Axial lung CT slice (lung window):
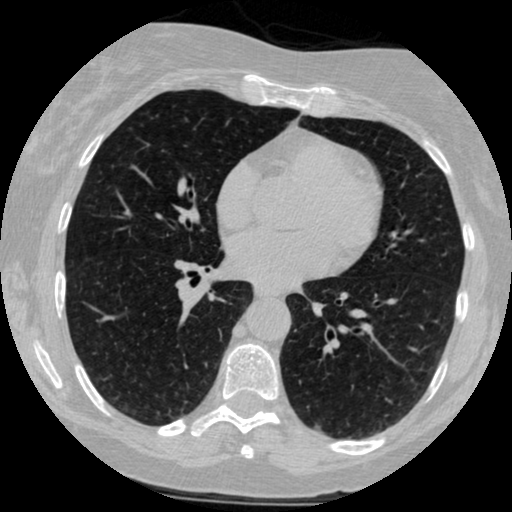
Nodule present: no